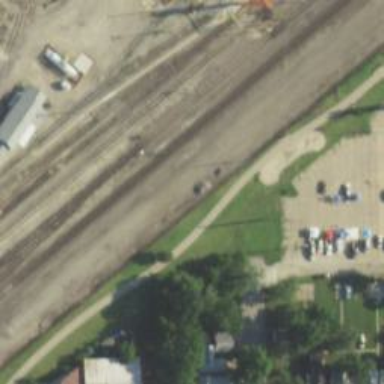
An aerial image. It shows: Railway junction.